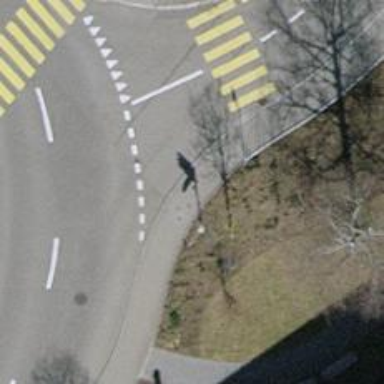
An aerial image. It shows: Sidewalk.